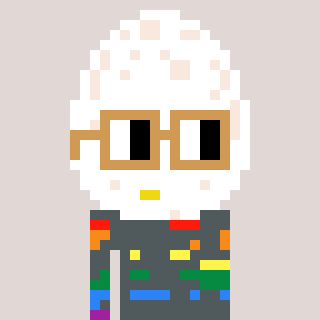
a pixel art character with square brown glasses, a egg-shaped head and a red-colored body on a warm background